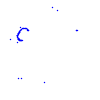
Particle: proton